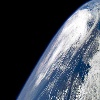
Label: cloud